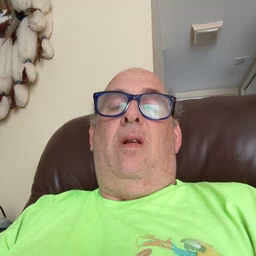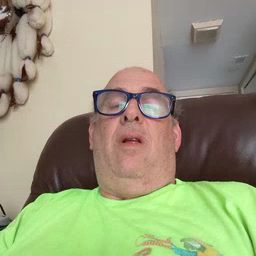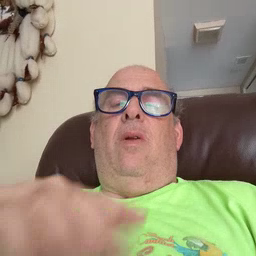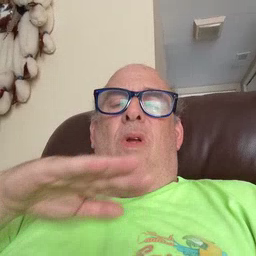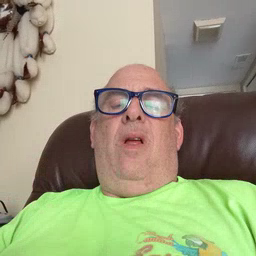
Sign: quiet